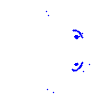
Particle: pion